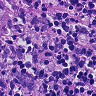
Metastatic tissue present: yes